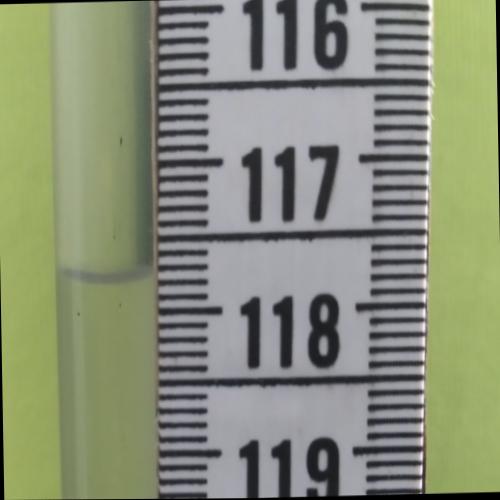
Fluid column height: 117.8 cm